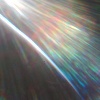
Label: sunburn